六年级 · 计数
 六（1）班共有 40 人，下面是他们一些最喜欢的饮料的统计图，请问每种饮料各有多少人喜欢?

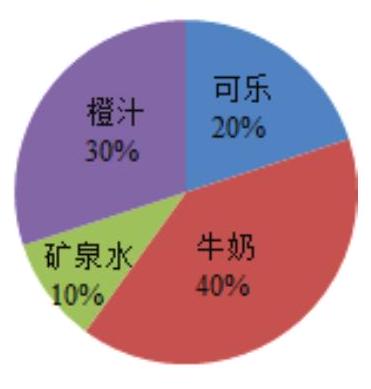
答案: 解答: 喜欢橙汁的有： $40 \times 30 \%=12$ （人）喜欢矿泉水的有： $40 \times 10 \%=4$ （人）

喜欢牛奶的有: $40 \times 40 \%=16$ （人）

喜欢可乐的有: $40 \times 20 \%=8$ (人)

答：喜欢橙汁的有 12 人，喜欢矿泉水的有 4 人，喜欢牛奶的有 16 人，喜欢可乐的有 8 人。